Question: I have a HTML page where I added body as 100% But when I am minimizing browser and scrolling body still remain in the same sate where it was minimized.

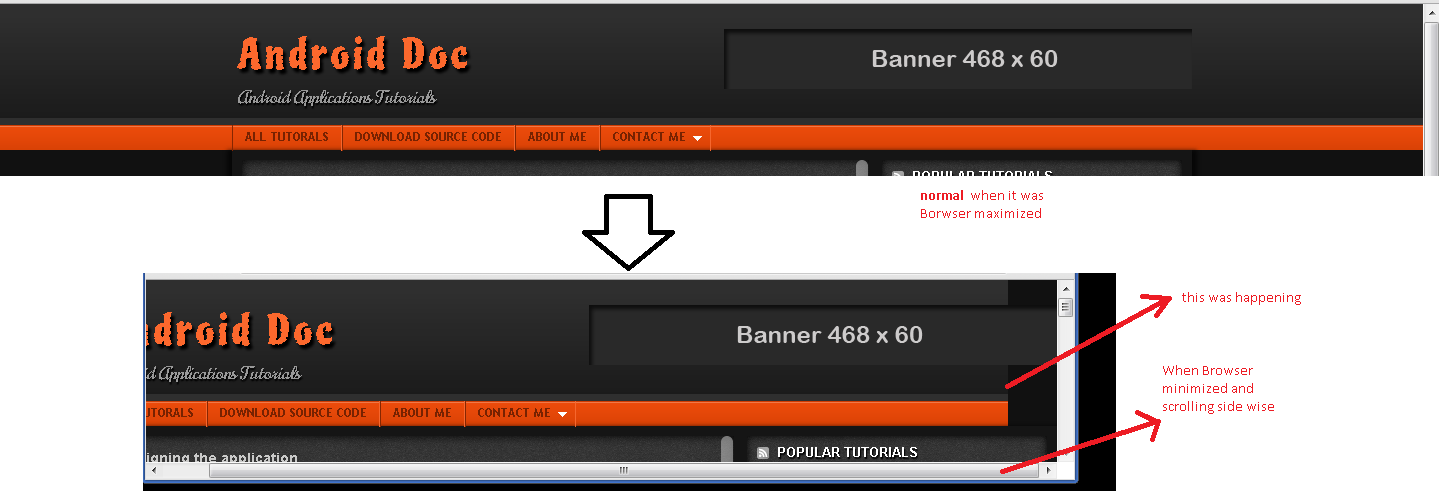
Answer: i am sure try this,
'''
html, body{
margin:0;
padding:0;
min-width: 1140px; /* this is the important part*/
}
'''